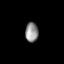
Tissue: lung
Cell type: Epithelial cells
Senescence score: 0.2201
Nuclear area (px): 250
Mean DAPI intensity: 142.752